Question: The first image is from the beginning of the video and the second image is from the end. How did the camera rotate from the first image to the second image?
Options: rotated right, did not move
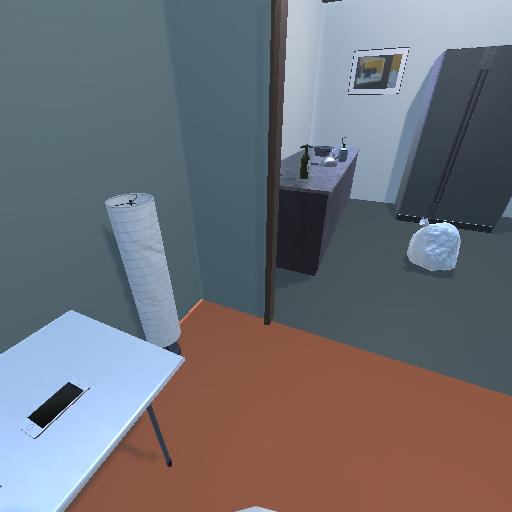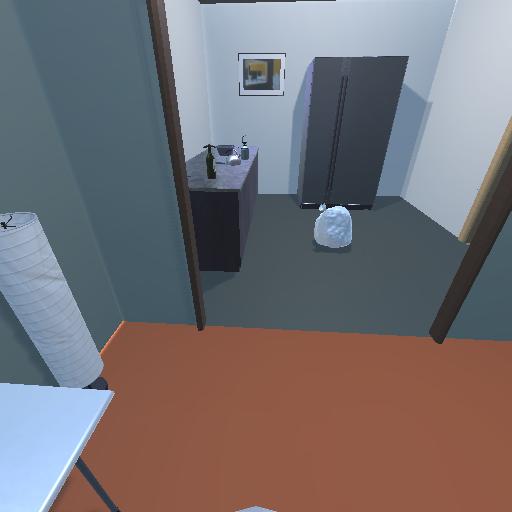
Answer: rotated right